Field crop: maize
Growth stage: 2
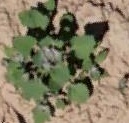
Species: chenopodium